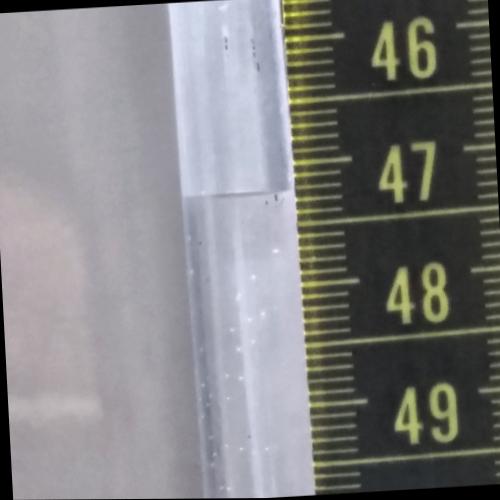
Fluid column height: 47.2 cm